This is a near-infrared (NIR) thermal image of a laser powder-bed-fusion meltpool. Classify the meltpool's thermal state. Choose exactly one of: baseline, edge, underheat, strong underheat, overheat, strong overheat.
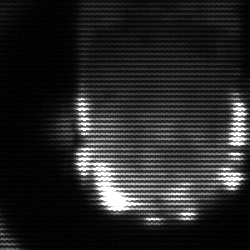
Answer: baseline